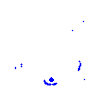
Particle: pion